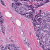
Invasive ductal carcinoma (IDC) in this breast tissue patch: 1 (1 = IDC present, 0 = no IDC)